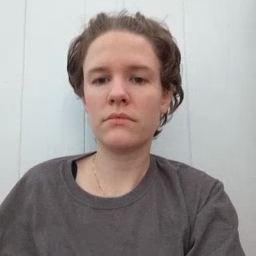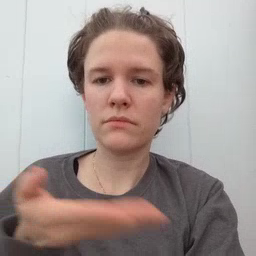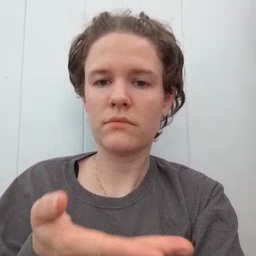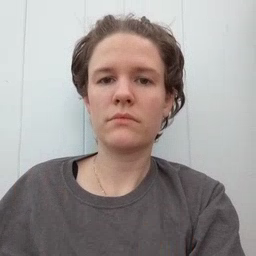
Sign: there